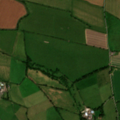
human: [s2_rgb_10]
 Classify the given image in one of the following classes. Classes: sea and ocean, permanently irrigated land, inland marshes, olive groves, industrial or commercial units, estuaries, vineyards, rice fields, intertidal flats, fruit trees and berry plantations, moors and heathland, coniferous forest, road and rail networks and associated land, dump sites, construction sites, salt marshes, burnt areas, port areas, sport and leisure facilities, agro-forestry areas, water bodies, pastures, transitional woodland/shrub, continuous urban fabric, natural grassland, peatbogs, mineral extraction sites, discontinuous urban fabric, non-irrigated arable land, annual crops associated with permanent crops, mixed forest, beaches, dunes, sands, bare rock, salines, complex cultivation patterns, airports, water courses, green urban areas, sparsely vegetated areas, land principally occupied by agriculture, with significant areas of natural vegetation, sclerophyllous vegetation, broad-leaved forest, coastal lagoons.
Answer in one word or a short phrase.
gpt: non-irrigated arable land, pastures